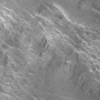
Label: not_dusty